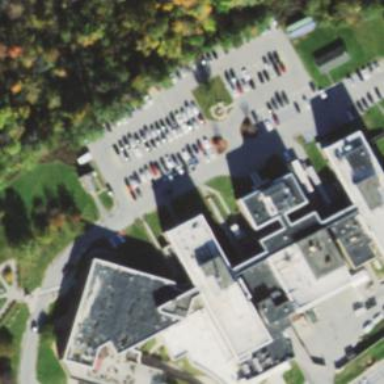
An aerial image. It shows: Hospital building.